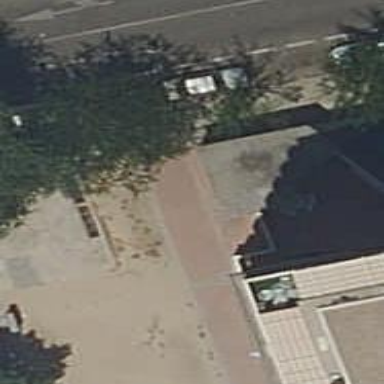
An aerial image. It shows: Sidewalk.